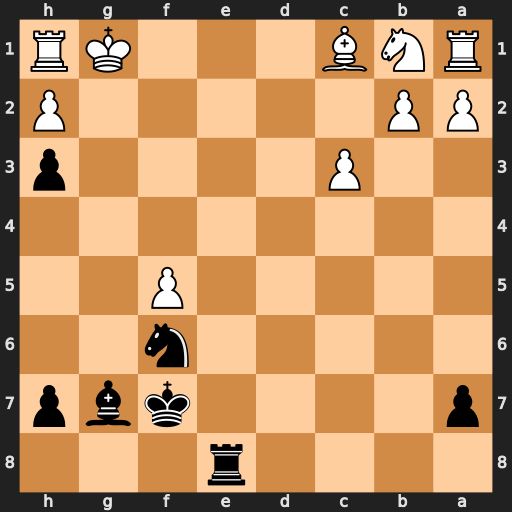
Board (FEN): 4r3/p4kbp/5n2/5P2/8/2P4p/PP5P/RNB3KR
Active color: b
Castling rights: -
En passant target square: -
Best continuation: Re1+ Kf2 Rxh1